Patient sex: M
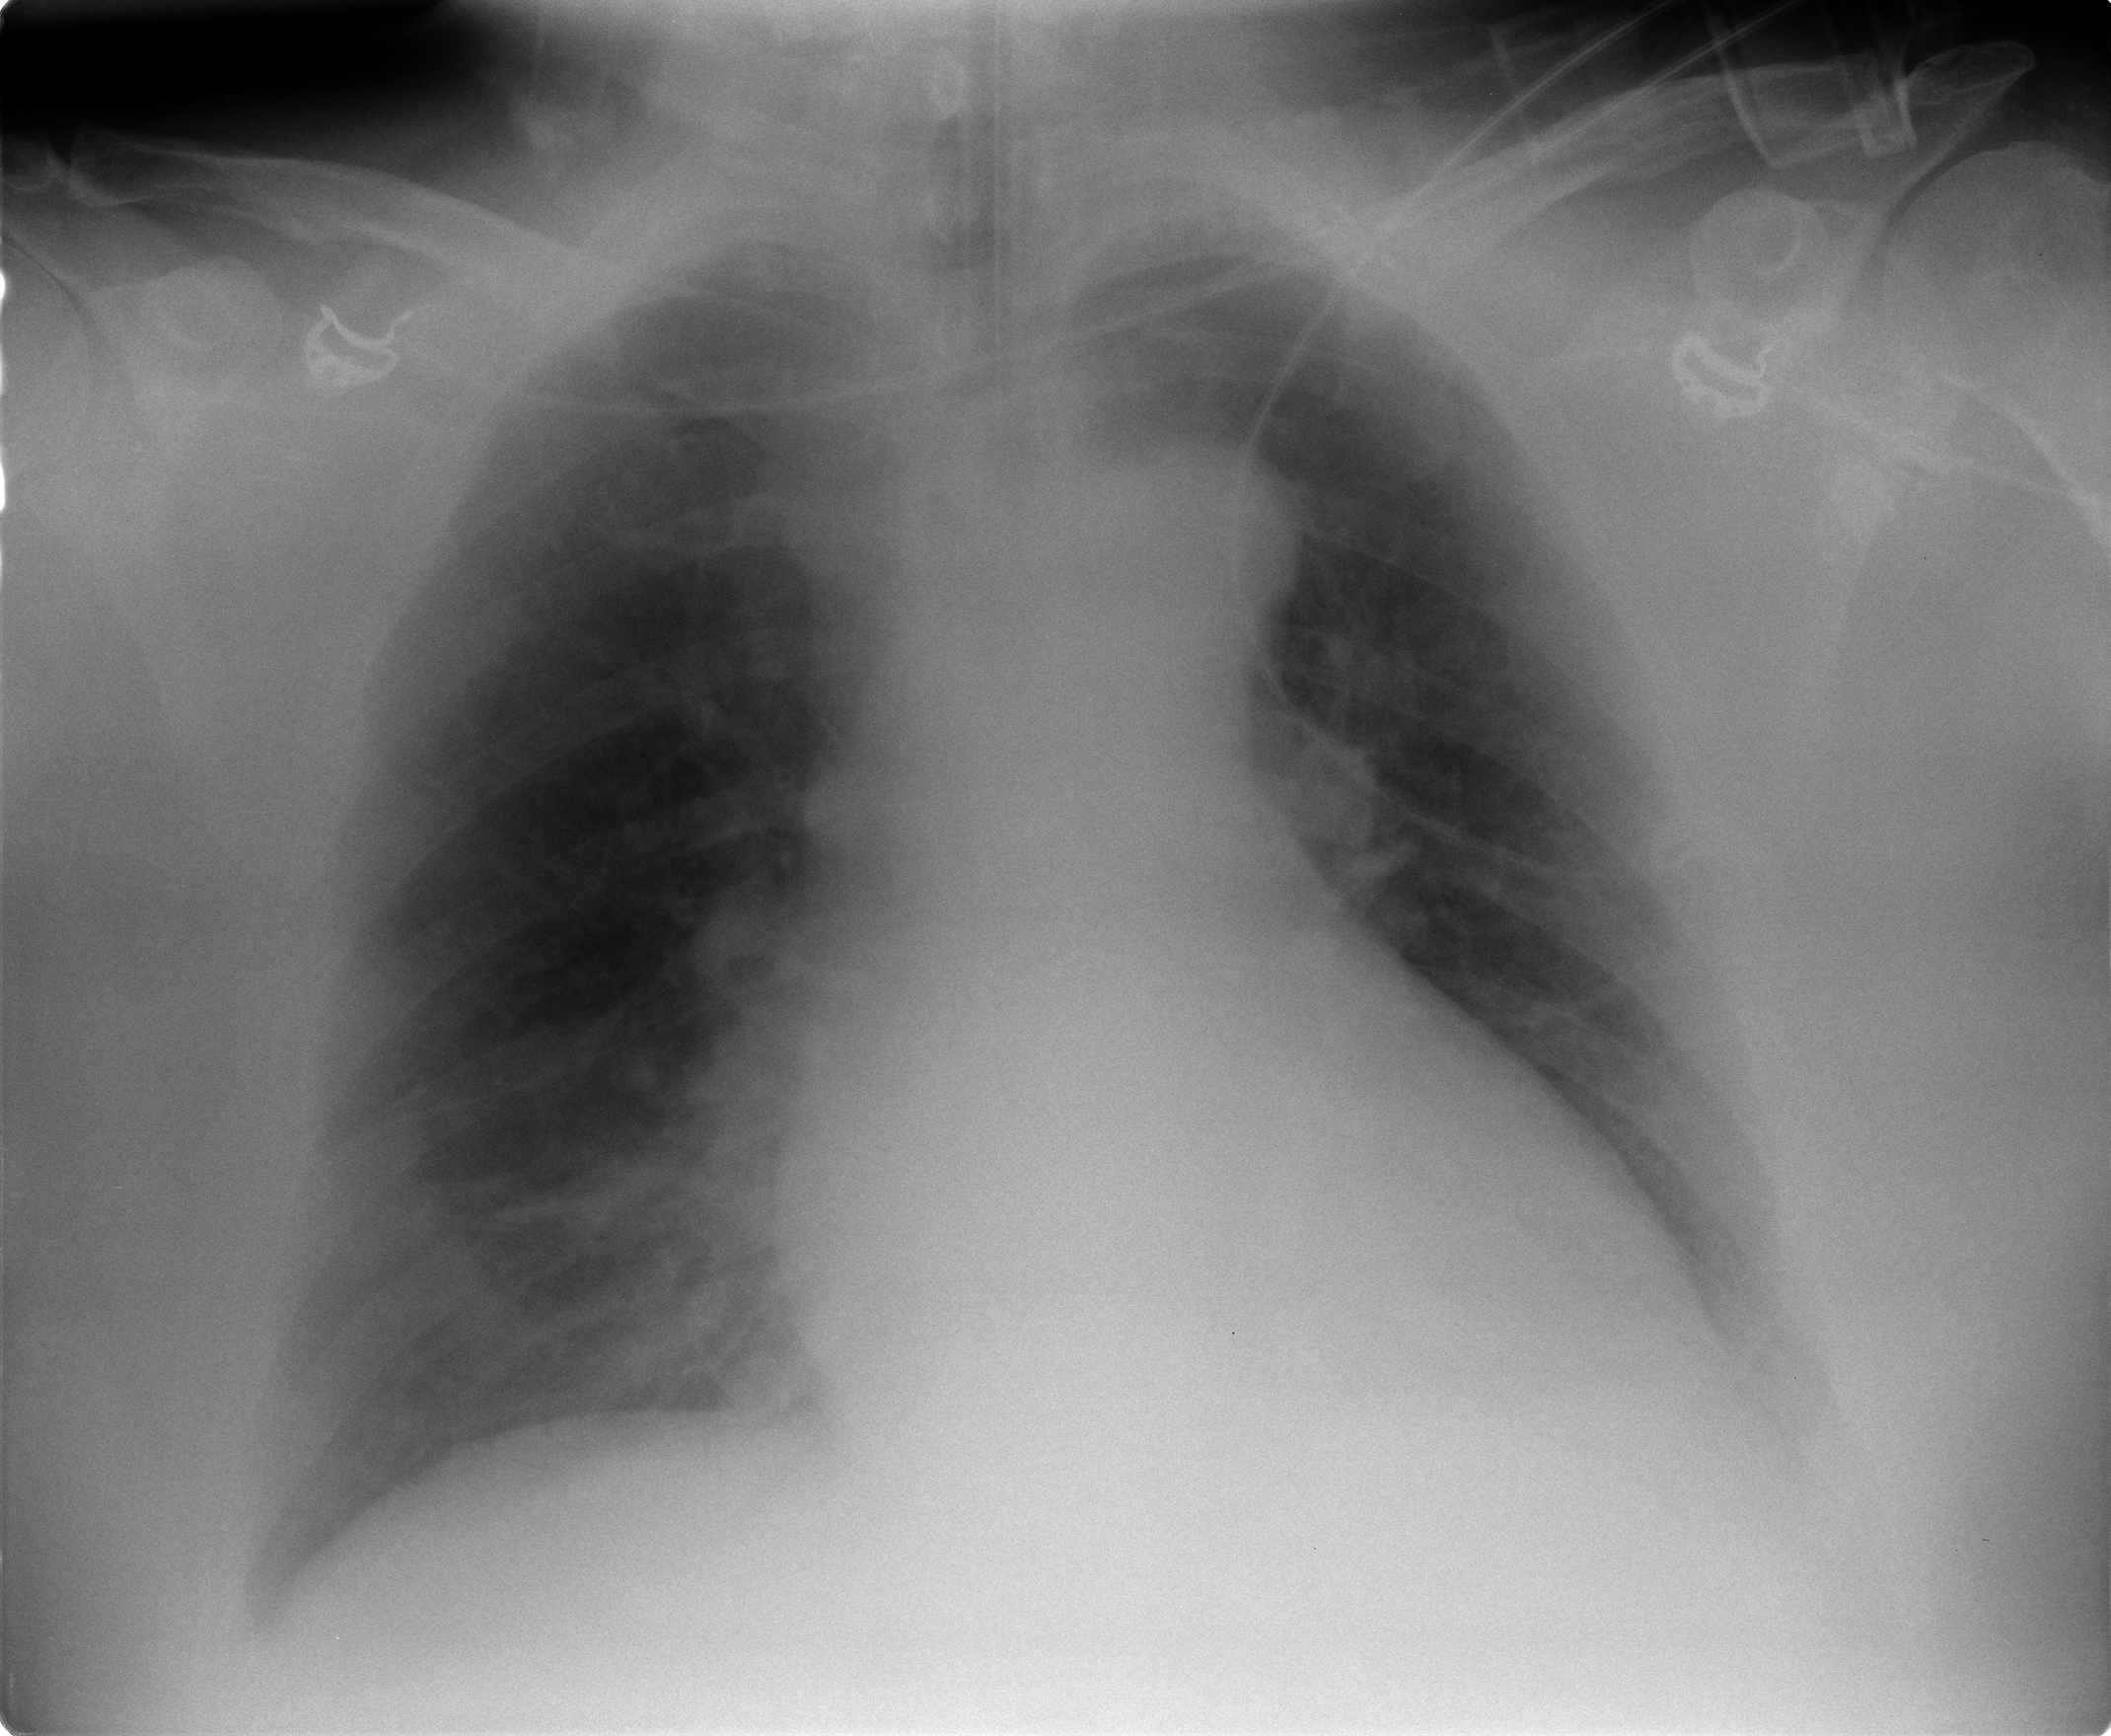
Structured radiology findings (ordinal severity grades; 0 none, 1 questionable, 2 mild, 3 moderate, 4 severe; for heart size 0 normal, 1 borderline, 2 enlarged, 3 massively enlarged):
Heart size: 2
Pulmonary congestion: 0
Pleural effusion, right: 0
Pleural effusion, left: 2
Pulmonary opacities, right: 0
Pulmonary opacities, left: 0
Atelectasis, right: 0
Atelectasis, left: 2